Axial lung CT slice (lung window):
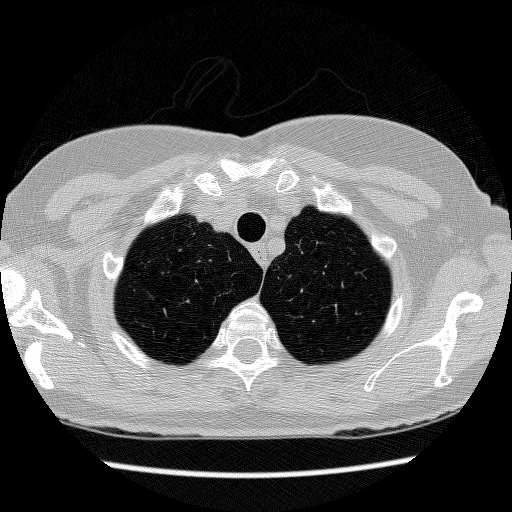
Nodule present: no